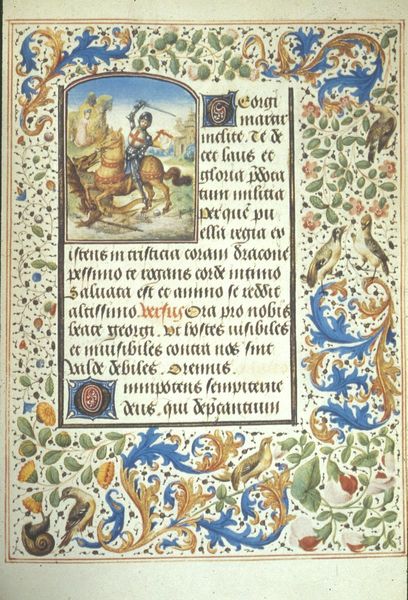
Titel: Stundenbuch der Maria von Burgund
Künstler: Liévin van Lathem
Institution: Wien, Österreichische Nationalbibliothek
Schlagwörter: blau, blätter, kampf, vogel, gelb, blumen, braun, bunt, orange, tiere, ornament, bild, vögel, pflanzen, pferd, reiter, ranken, farbig, schrift, floral, schild, buch, kreuz, seite, schwert, text, ritter, rüstung, sieg, buchseite, schnörkel, mittelalter, schwart, balu, schnecke, miniatur, schneckenhaus, drache, georg, heiliger georg, latein, bkau, buchmalerei, kreiz, florale muster, hl. georg, minuskel, stundenbuch, bnt, buchkunst, rstung, er, geord, gehäuseschnecke, eschwert, zugdrache, vögelvogel